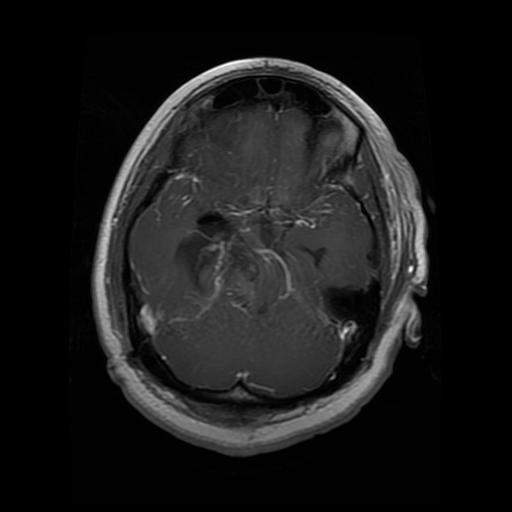
Label: glioma